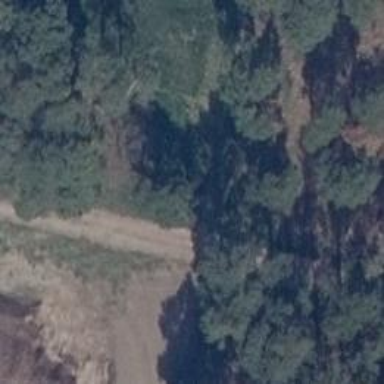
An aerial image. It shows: Track road with grade4 tracktype.